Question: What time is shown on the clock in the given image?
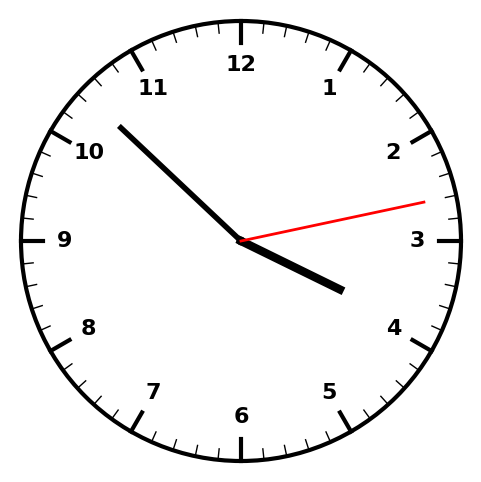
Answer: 03:52:13